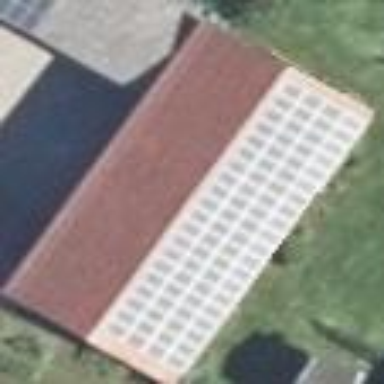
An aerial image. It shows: Building with gabled roof.